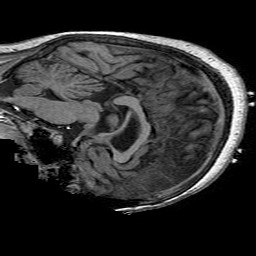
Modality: T1w
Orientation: sagittal
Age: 31
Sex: female
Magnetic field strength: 3 T